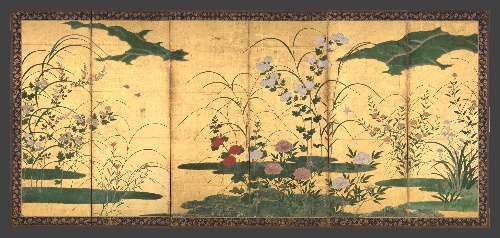
Title: 四季花草図屏風|Flowers and Grasses of the Four Seasons
Artist: Kano Mitsunobu 狩野光信
Artist bio: Japanese, 1565–1608
Date: late 16th century
Object type: Screens
Classification: Paintings
Medium: Pair of six-panel folding screens; ink, color, gold paint, and gold leaf on paper
Culture: Japan
Period: Momoyama period (1573–1615)
Dimensions: Each: 59 15/16 in. × 11 ft. 7 7/16 in. (152.3 × 354.2 cm)
Department: Asian Art
Credit line: Mary Griggs Burke Collection, Gift of the Mary and Jackson Burke Foundation, 2015
Accession year: 2015
Repository: Metropolitan Museum of Art, New York, NY
Tags: Roses|Insects|Peonies|Hills|Plants